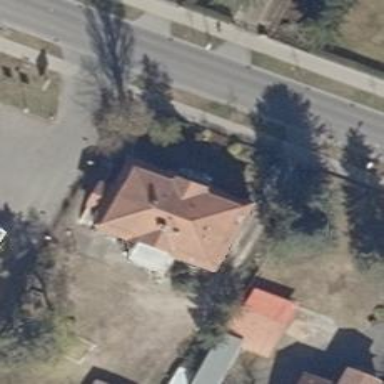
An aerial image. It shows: House with mansard roof.